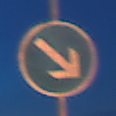
Verkehrszeichen: VorgeschriebeneVorbeifahrtRechts
Umgebung: Outdoor, Urban
Tageszeit: Night
Wetter: PartlyCloudy
Licht: Artificial
Jahreszeit: NotSpecified
Kontrast: HighContrast